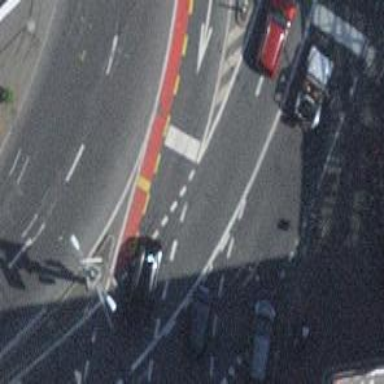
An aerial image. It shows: Primary highway with asphalt surface. It has trolley wires installed.